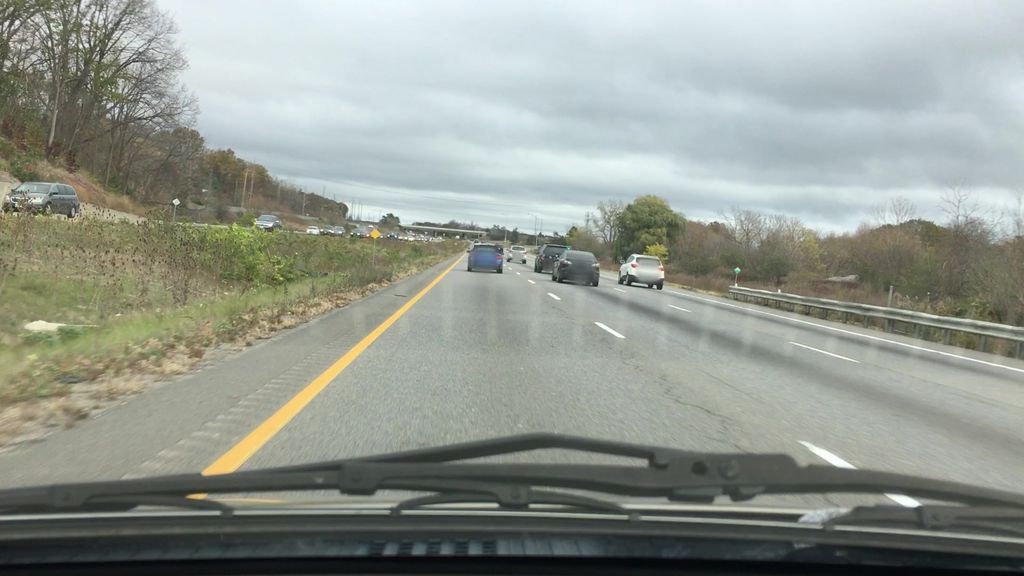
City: hamilton